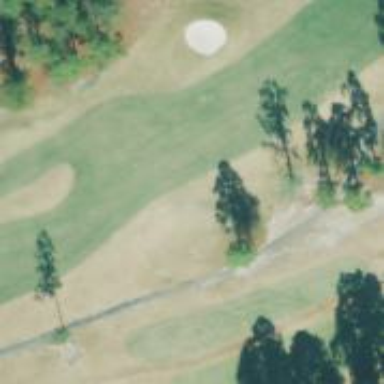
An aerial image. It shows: View of golf hole.